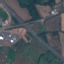
Land use / land cover class: Highway